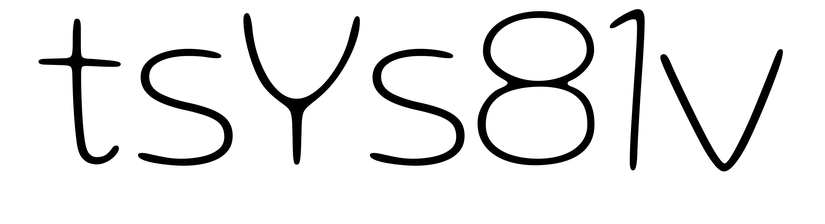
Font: Gluten_Thin